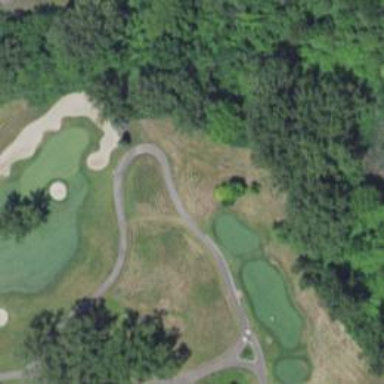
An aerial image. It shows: Path designated for golf carts.